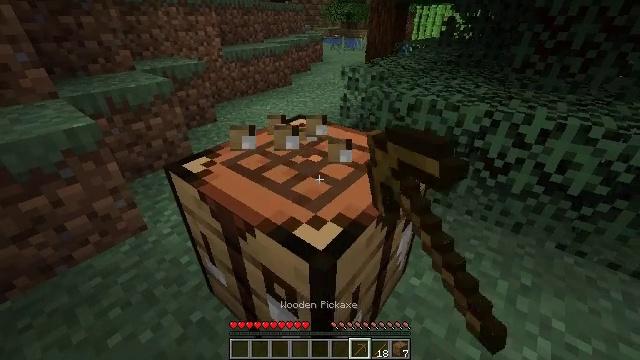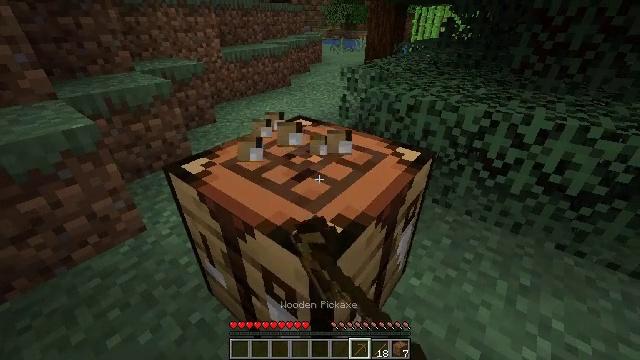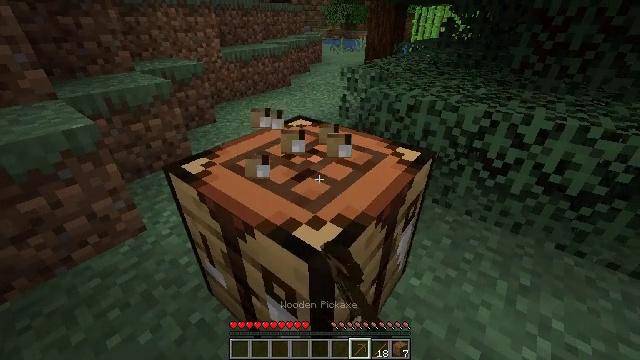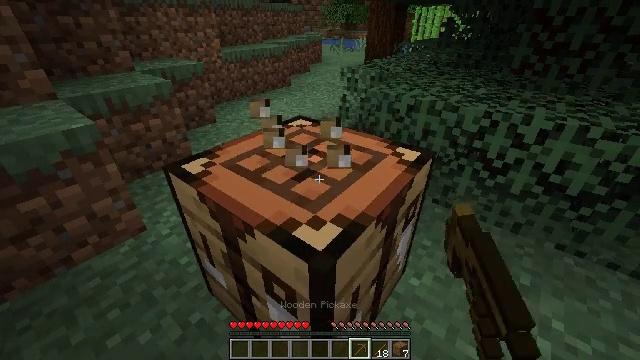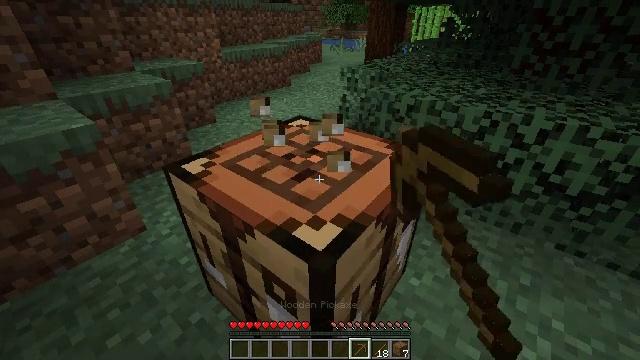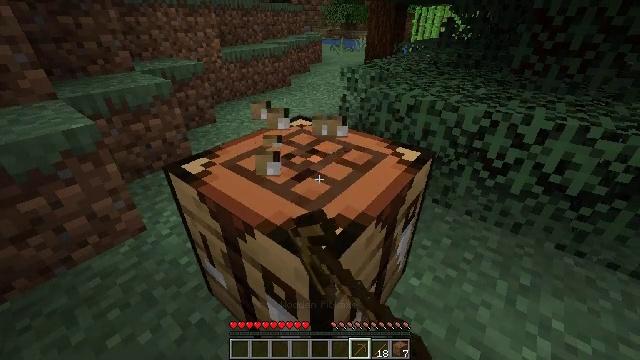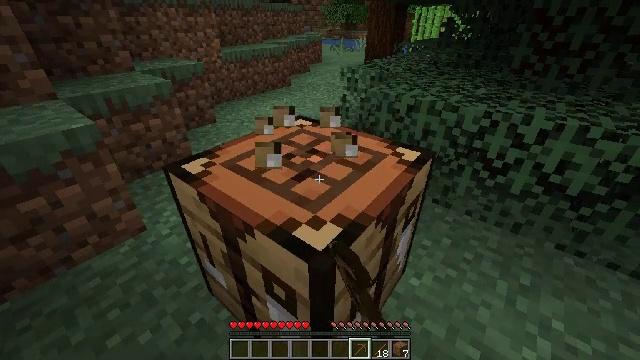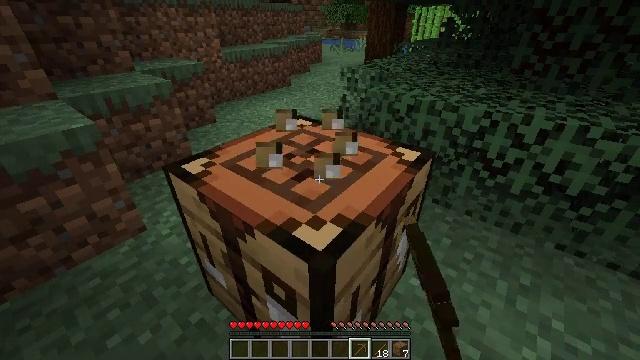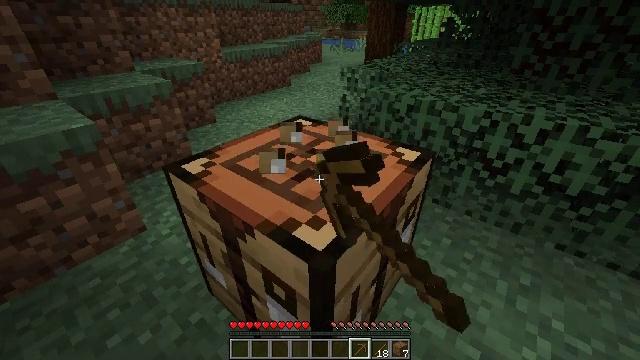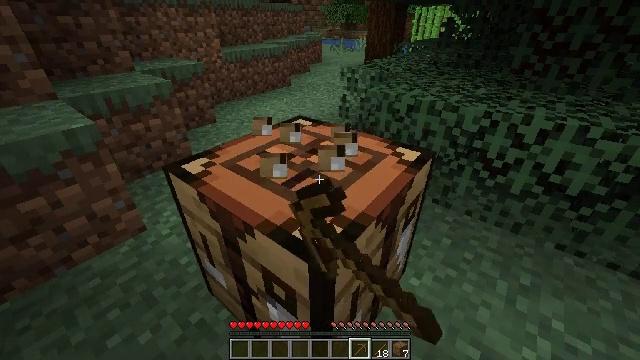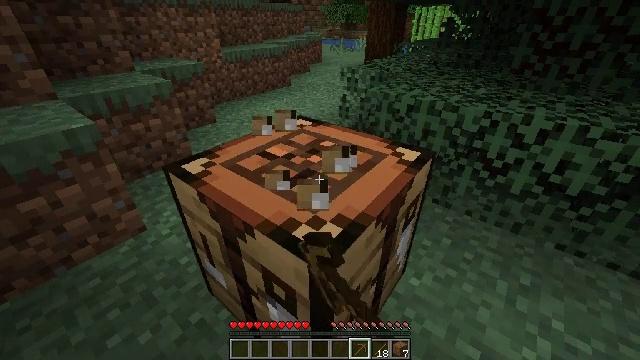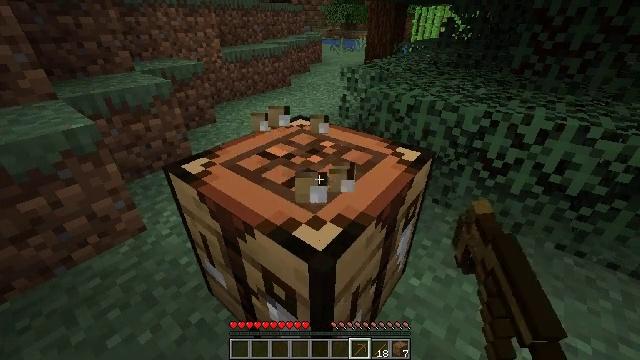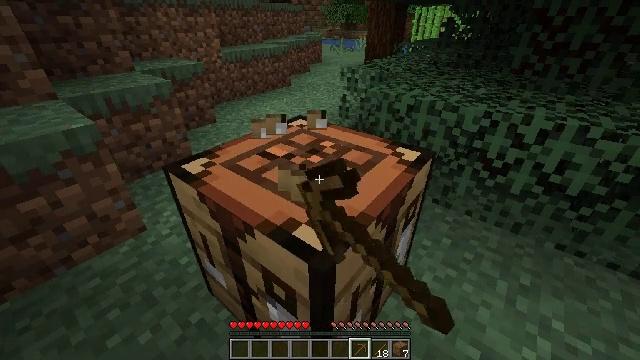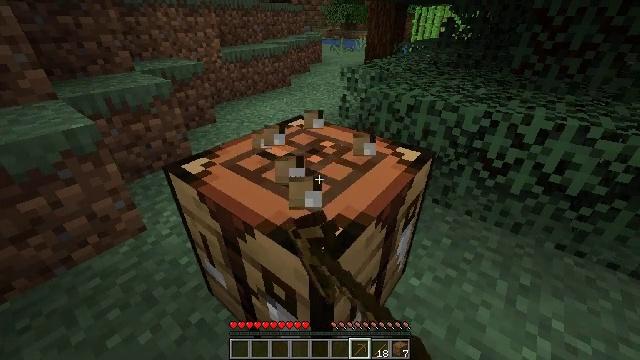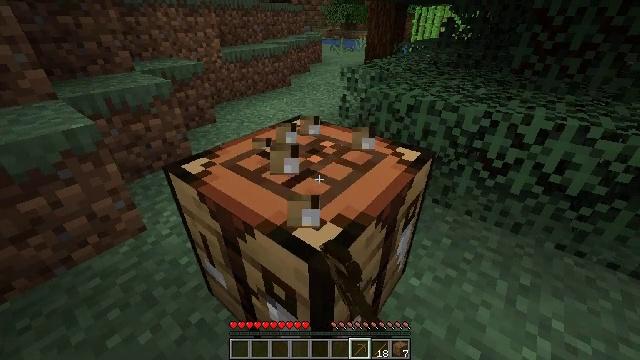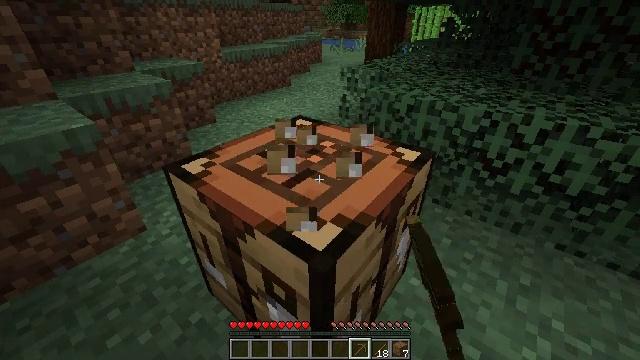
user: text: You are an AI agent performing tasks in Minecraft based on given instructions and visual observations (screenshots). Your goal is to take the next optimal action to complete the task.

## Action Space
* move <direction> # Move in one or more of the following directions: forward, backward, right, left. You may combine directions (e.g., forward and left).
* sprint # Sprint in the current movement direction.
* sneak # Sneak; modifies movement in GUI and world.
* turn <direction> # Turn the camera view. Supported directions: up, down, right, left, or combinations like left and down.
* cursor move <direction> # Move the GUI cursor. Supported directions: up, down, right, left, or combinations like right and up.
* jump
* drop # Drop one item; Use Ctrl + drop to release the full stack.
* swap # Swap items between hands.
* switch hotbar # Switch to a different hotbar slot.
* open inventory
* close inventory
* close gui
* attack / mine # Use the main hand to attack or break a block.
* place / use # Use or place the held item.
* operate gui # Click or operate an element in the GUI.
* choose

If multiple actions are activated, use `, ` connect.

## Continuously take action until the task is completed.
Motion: motion action
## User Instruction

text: Recycle the crafting table.
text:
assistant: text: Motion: attack / mine
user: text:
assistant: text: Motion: attack / mine
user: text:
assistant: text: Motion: attack / mine
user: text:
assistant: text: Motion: attack / mine
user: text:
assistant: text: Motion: attack / mine
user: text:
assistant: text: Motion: attack / mine
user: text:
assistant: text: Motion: attack / mine
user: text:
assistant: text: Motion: attack / mine
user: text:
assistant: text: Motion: attack / mine
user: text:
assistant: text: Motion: attack / mine
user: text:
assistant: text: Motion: attack / mine
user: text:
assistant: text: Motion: attack / mine
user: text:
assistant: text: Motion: attack / mine
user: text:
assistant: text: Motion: attack / mine
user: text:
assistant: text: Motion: attack / mine
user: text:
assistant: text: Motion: attack / mine
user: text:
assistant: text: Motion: attack / mine
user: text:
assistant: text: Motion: attack / mine
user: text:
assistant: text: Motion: attack / mine
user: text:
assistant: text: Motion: attack / mine
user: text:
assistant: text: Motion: attack / mine
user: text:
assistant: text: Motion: attack / mine
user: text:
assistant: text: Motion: attack / mine
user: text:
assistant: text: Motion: attack / mine
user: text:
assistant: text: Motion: attack / mine
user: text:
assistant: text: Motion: attack / mine
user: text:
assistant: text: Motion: attack / mine
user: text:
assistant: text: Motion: attack / mine
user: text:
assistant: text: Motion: attack / mine
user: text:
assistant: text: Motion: attack / mine